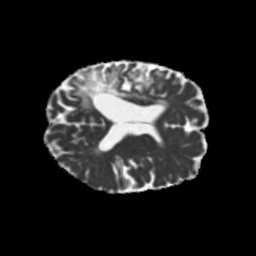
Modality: MD
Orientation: axial
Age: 69
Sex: female
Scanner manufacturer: siemens
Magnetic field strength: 3 T
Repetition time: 5.25 s
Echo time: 0.08 s